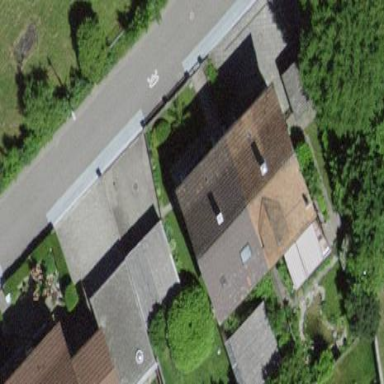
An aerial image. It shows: Terrace building with gabled roof.